Question: I have created a custom pipeline component which transforms a complex excel spreadsheet to XML. The transformation works fine and I can write out the data to check. However when I assign this data to the BodyPart.Data part of the inMsg or a new message I always get a routing failure. When I look at the message in the admin console it appears that the body contains binary data (I presume the original excel) rather than the XML I have assigned - see screen shot below. I have followed numerous tutorials and many different ways of doing this but always get the same result.

My current code is:
'''
public Microsoft.BizTalk.Message.Interop.IBaseMessage Execute(Microsoft.BizTalk.Component.Interop.IPipelineContext pc, Microsoft.BizTalk.Message.Interop.IBaseMessage inmsg)
{
//make sure we have something
if (inmsg == null || inmsg.BodyPart == null || inmsg.BodyPart.Data == null)
{
throw new ArgumentNullException("inmsg");
}
IBaseMessagePart bodyPart = inmsg.BodyPart;
//create a temporary directory
const string tempDir = @"C: est\excel";
if (!Directory.Exists(tempDir))
{
Directory.CreateDirectory(tempDir);
}
//get the input filename
string inputFileName = Convert.ToString(inmsg.Context.Read("ReceivedFileName", "http://schemas.microsoft.com/BizTalk/2003/file-properties"));
swTemp.WriteLine("inputFileName: " + inputFileName);
//set path to write excel file
string excelPath = tempDir + @"" + Path.GetFileName(inputFileName);
swTemp.WriteLine("excelPath: " + excelPath);
//write the excel file to a temporary folder
bodyPart = inmsg.BodyPart;
Stream inboundStream = bodyPart.GetOriginalDataStream();
Stream outFile = File.Create(excelPath);
inboundStream.CopyTo(outFile);
outFile.Close();
//process excel file to return XML
var spreadsheet = new SpreadSheet();
string strXmlOut = spreadsheet.ProcessWorkbook(excelPath);
//now build an XML doc to hold this data
XmlDocument xDoc = new XmlDocument();
xDoc.LoadXml(strXmlOut);
XmlDocument finalMsg = new XmlDocument();
XmlElement xEle;
xEle = finalMsg.CreateElement("ns0", "BizTalk_Test_Amey_Pipeline.textXML",
"http://tempuri.org/INT018_Workbook.xsd");
finalMsg.AppendChild(xEle);
finalMsg.FirstChild.InnerXml = xDoc.FirstChild.InnerXml;
//write xml to memory stream
swTemp.WriteLine("Write xml to memory stream");
MemoryStream streamXmlOut = new MemoryStream();
finalMsg.Save(streamXmlOut);
streamXmlOut.Position = 0;
inmsg.BodyPart.Data = streamXmlOut;
pc.ResourceTracker.AddResource(streamXmlOut);
return inmsg;
}
'''
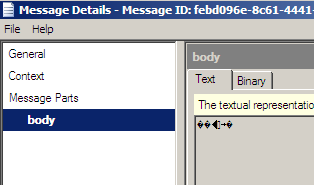
Answer: Here is a sample of writing the message back:
'''
IBaseMessage Microsoft.BizTalk.Component.Interop.IComponent.Execute(IPipelineContext pContext, IBaseMessage pInMsg)
{
IBaseMessagePart bodyPart = pInMsg.BodyPart;
if (bodyPart != null)
{
using (Stream originalStrm = bodyPart.GetOriginalDataStream())
{
byte[] changedMessage = ConvertToBytes(ret);
using (Stream strm = new AsciiStream(originalStrm, changedMessage, resManager))
{
// Setup the custom stream to put it back in the message.
bodyPart.Data = strm;
pContext.ResourceTracker.AddResource(strm);
}
}
}
return pInMsg;
}
'''
The AsciiStream used a method like this to read the stream:
'''
override public int Read(byte[] buffer, int offset, int count)
{
int ret = 0;
int bytesRead = 0;
byte[] FixedData = this.changedBytes;
if (FixedData != null)
{
bytesRead = count > (FixedData.Length - overallOffset) ? FixedData.Length - overallOffset : count;
Array.Copy(FixedData, overallOffset, buffer, offset, bytesRead);
if (FixedData.Length == (bytesRead + overallOffset))
this.changedBytes = null;
// Increment the overall offset.
overallOffset += bytesRead;
offset += bytesRead;
count -= bytesRead;
ret += bytesRead;
}
return ret;
}
'''